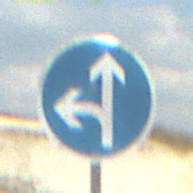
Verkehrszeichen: VorgeschriebeneFahrtrichtungGeradeausOderLinks
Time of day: MorningAfternoon
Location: Outdoor (Beach)
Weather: PartlyCloudy
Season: NotSpecified
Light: Natural